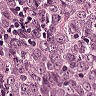
Metastatic tissue present: yes